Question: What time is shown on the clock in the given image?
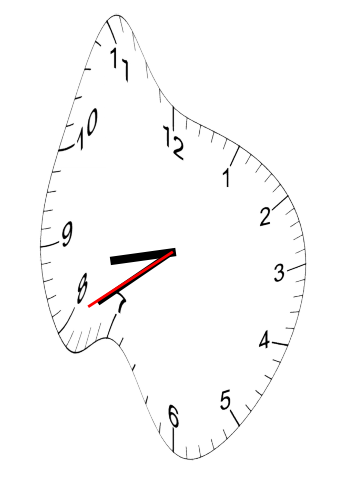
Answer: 08:39:40